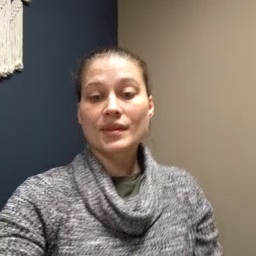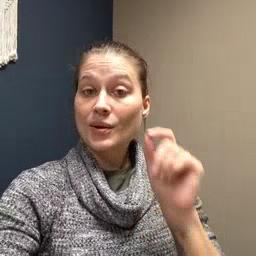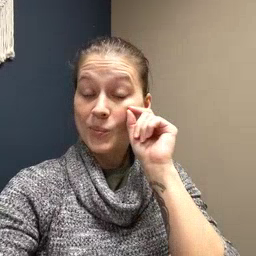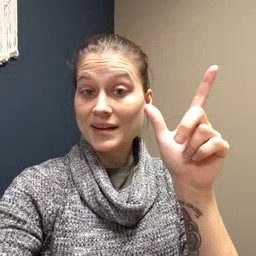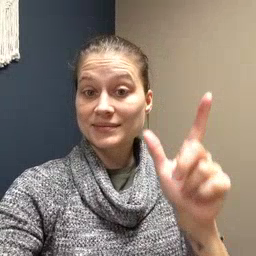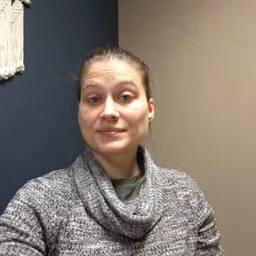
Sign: wake